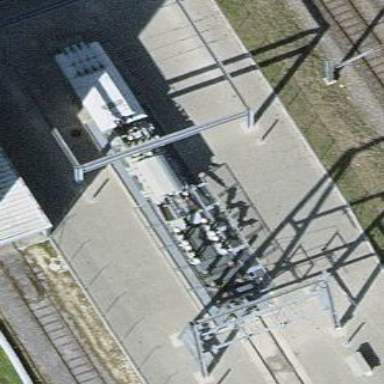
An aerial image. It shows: Traction substation for power supply.